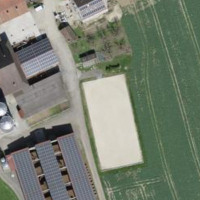
EUNIS habitat code: 55
Species observed at this site:
Tussilago farfara